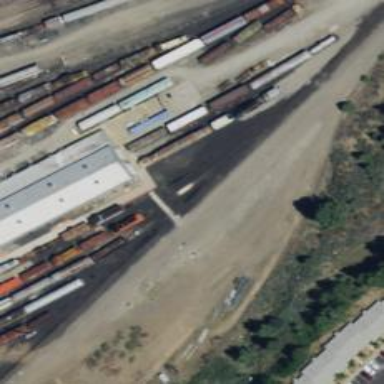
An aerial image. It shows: Preserved railway yard with rails.